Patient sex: F
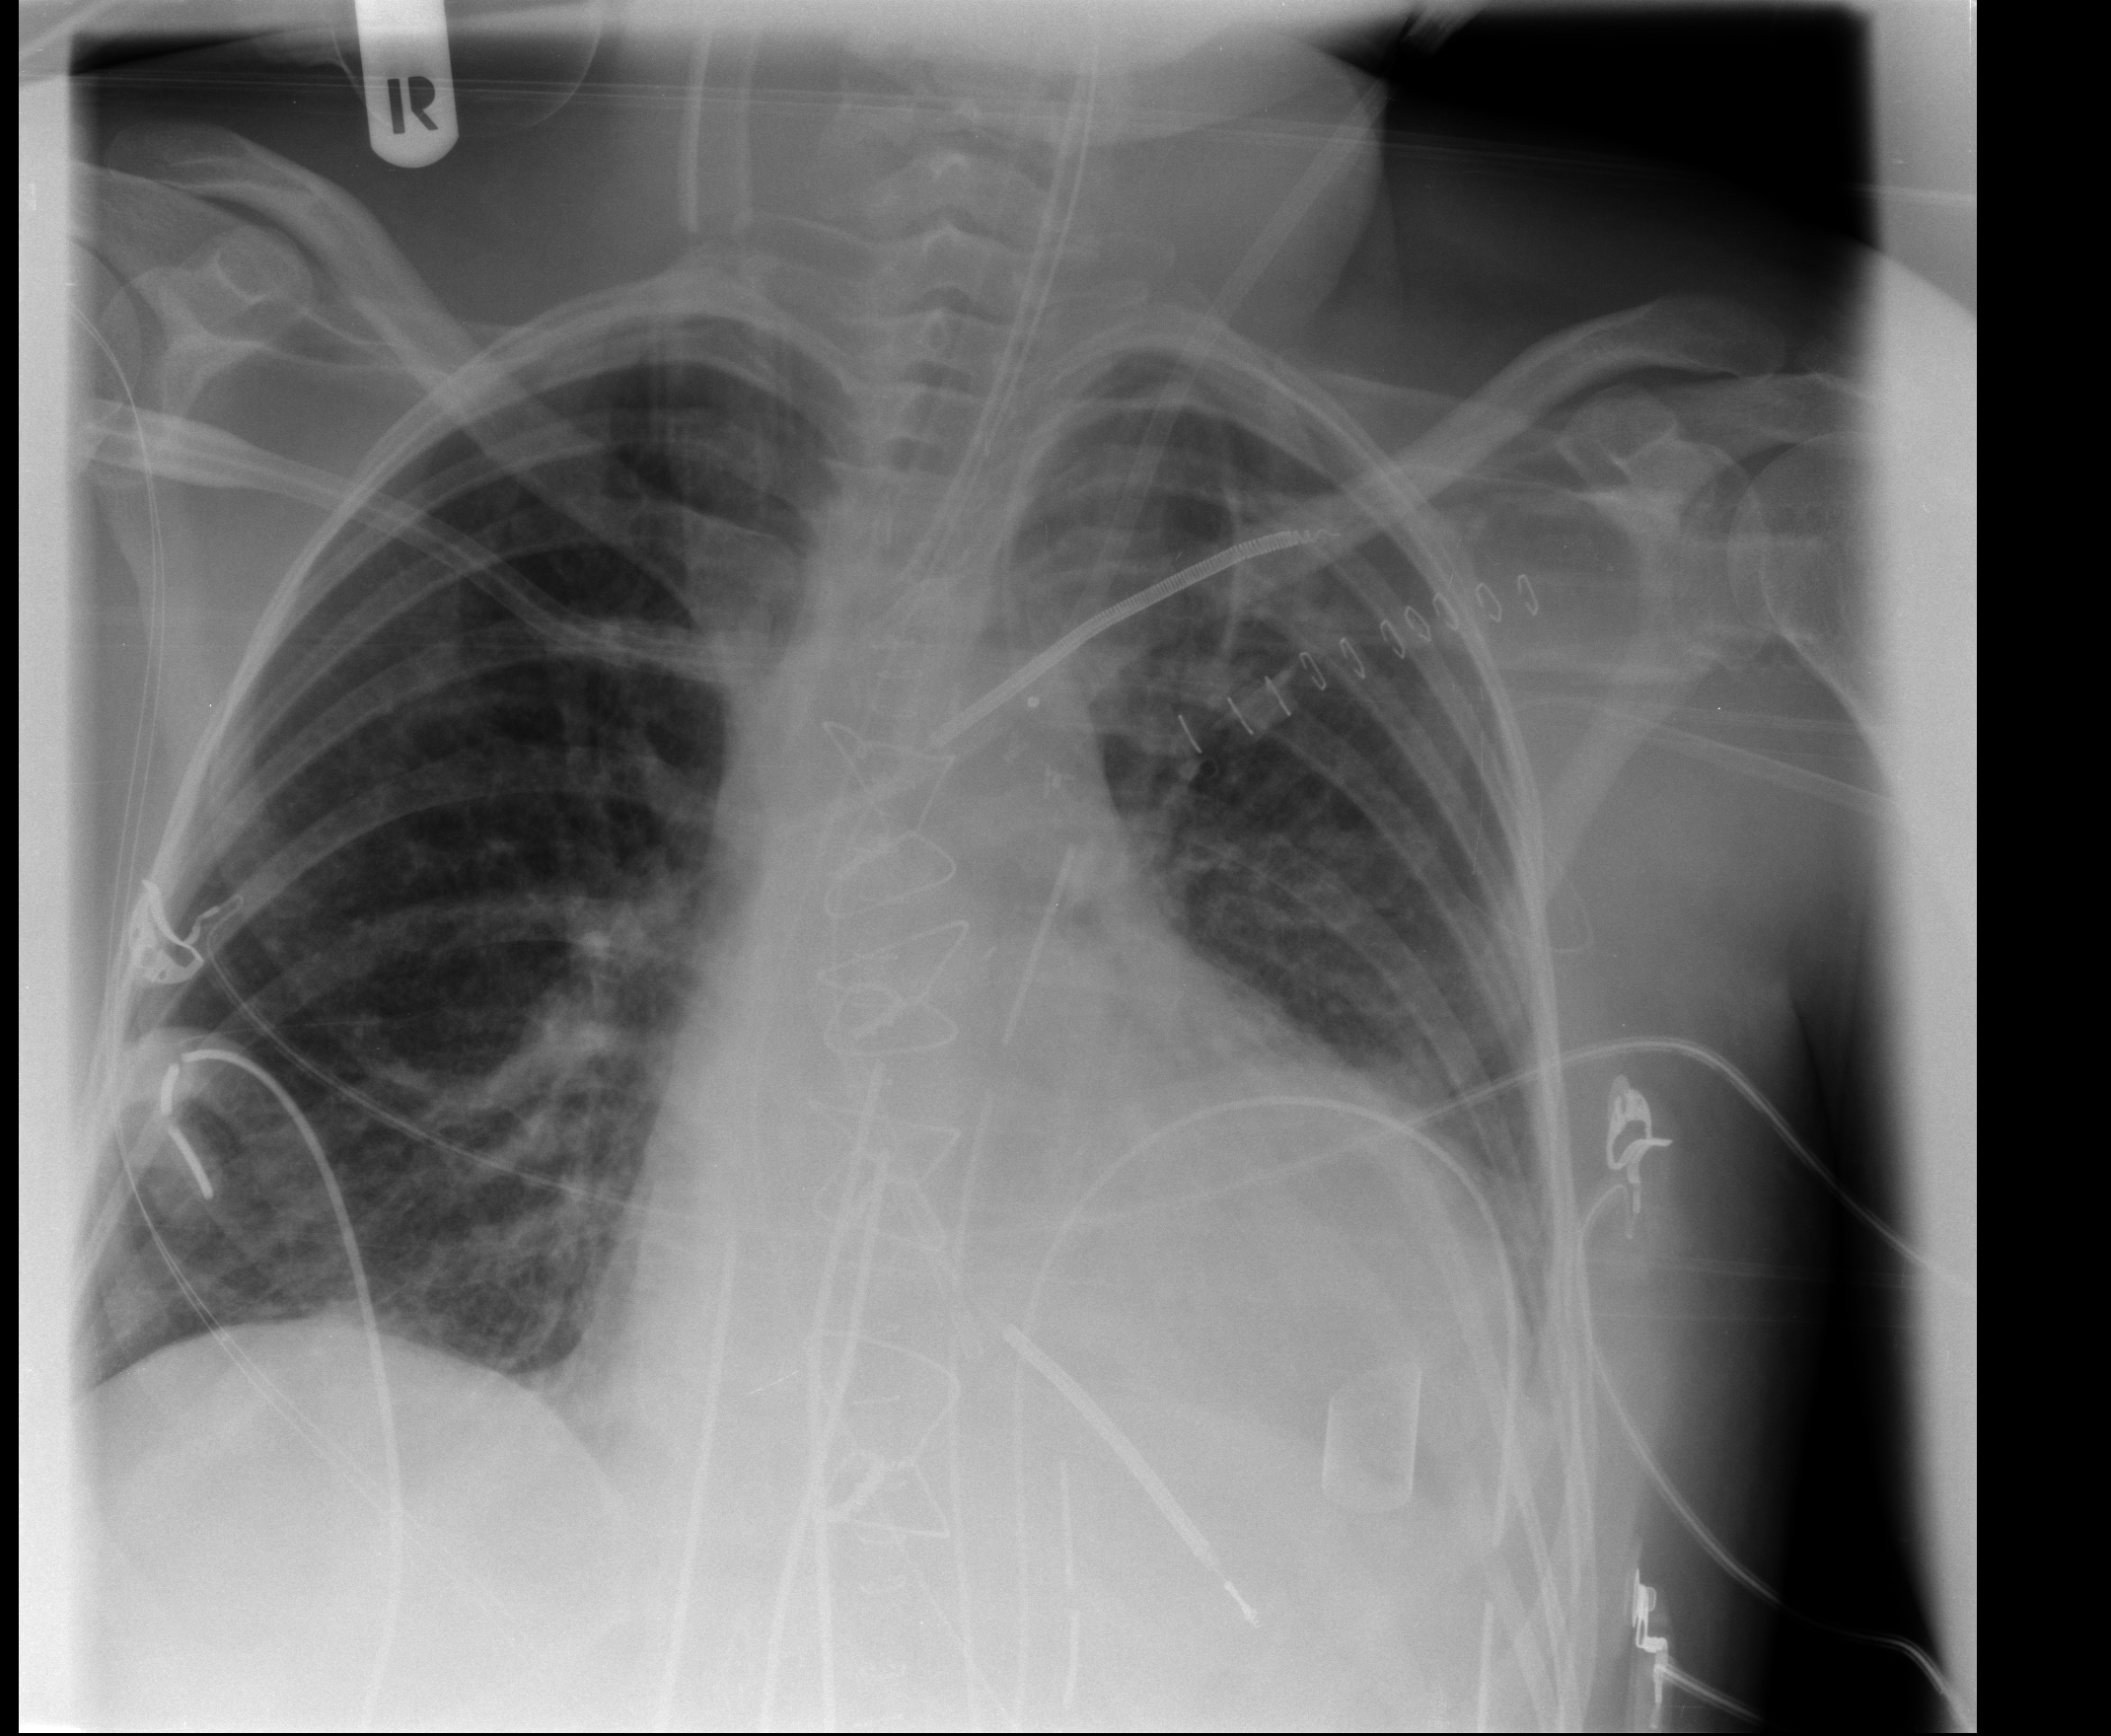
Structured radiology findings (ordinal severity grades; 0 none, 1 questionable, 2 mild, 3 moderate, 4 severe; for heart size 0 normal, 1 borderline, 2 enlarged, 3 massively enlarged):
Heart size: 2
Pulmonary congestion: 1
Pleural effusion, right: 0
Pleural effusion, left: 0
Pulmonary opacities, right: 0
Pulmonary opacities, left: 0
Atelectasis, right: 1
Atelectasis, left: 2